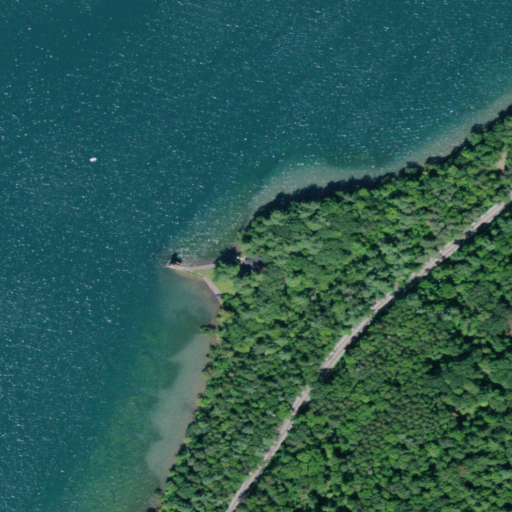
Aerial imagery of cape in New York named Point Judity containing open water, evergreen forest, open development, mixed forest, herbaceous wetlands, and deciduous forest